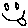
Label: smiley face